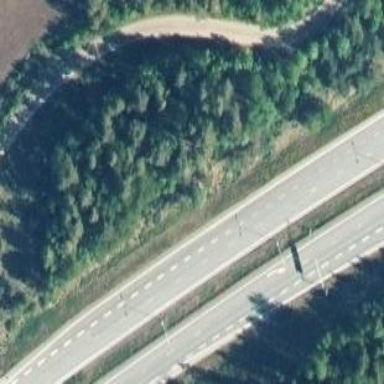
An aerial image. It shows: Asphalt motorway.